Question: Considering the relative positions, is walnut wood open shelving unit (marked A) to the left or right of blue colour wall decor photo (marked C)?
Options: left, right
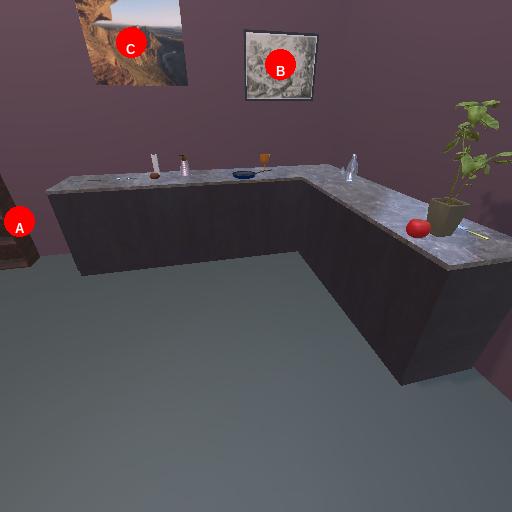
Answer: left